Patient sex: F
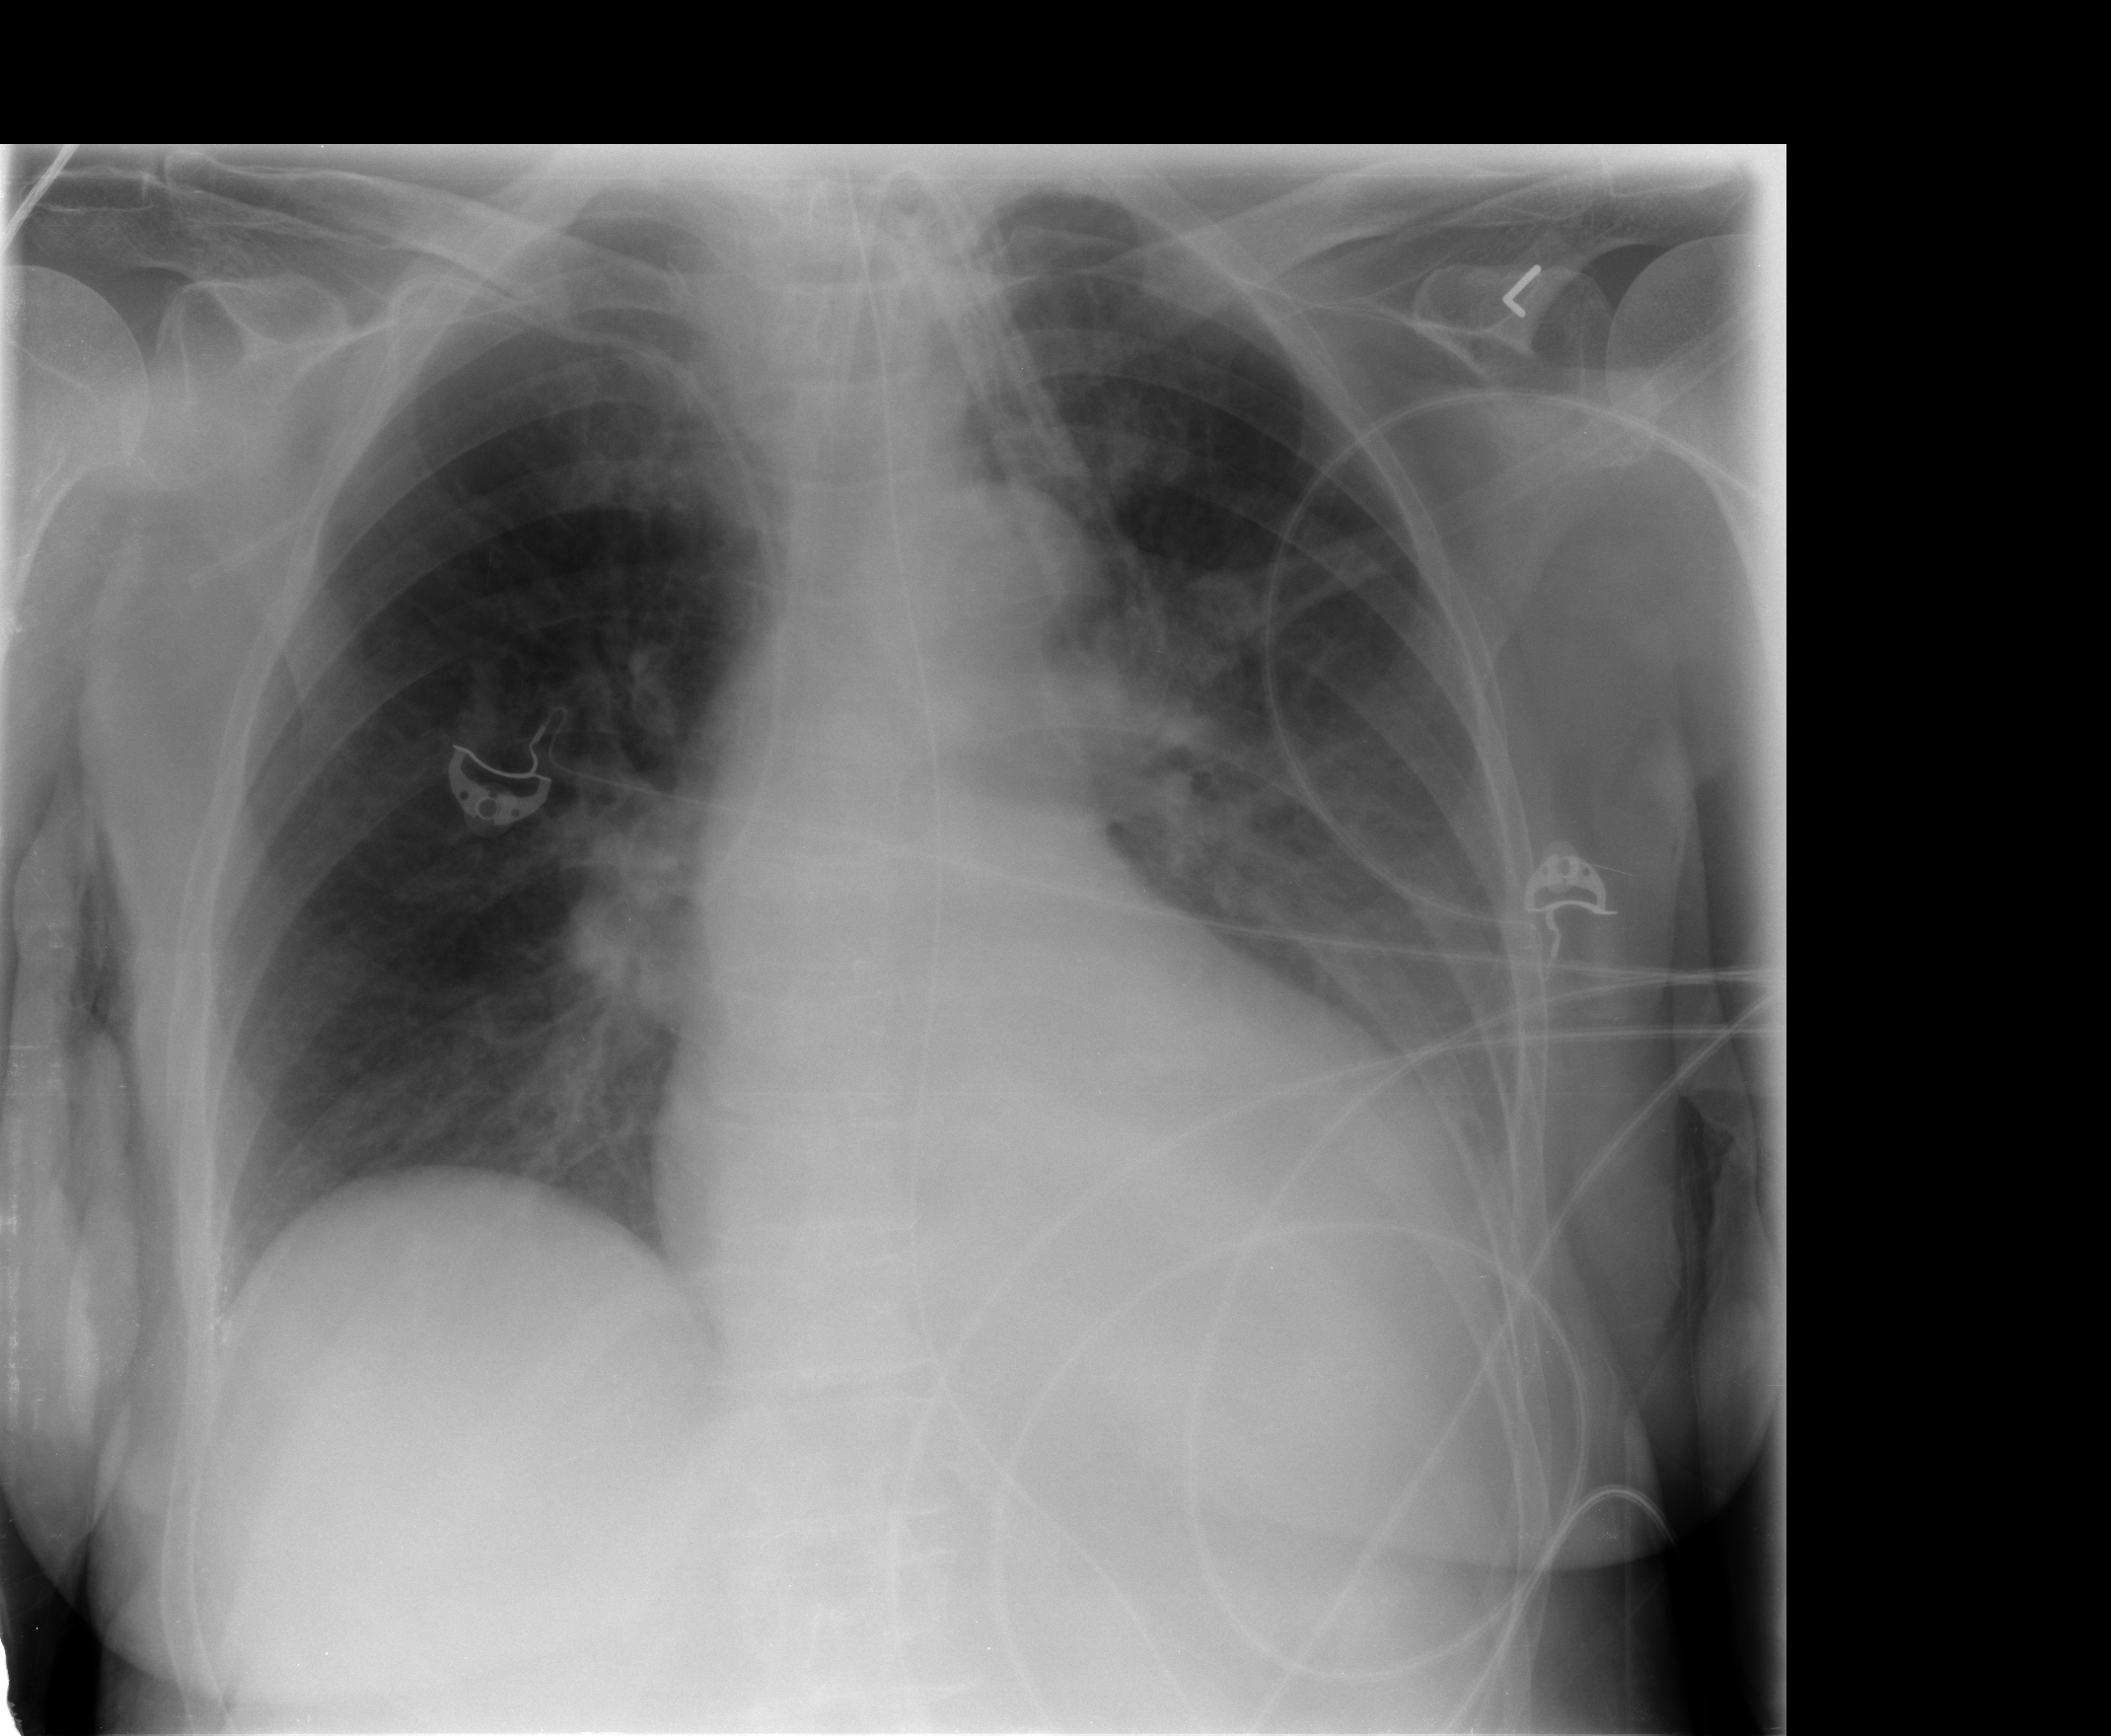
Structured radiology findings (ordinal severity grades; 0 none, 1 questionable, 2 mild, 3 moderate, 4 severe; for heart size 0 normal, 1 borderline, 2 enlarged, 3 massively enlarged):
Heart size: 3
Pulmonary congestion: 2
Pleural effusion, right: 0
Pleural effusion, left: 0
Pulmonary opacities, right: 0
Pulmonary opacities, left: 0
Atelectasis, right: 2
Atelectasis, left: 2